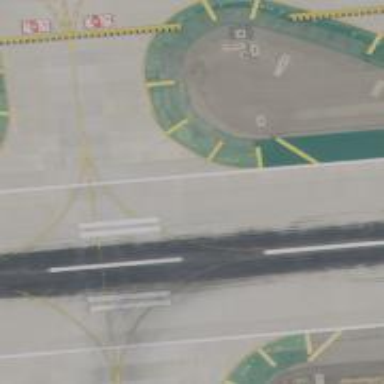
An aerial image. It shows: Image of taxiway at airport.